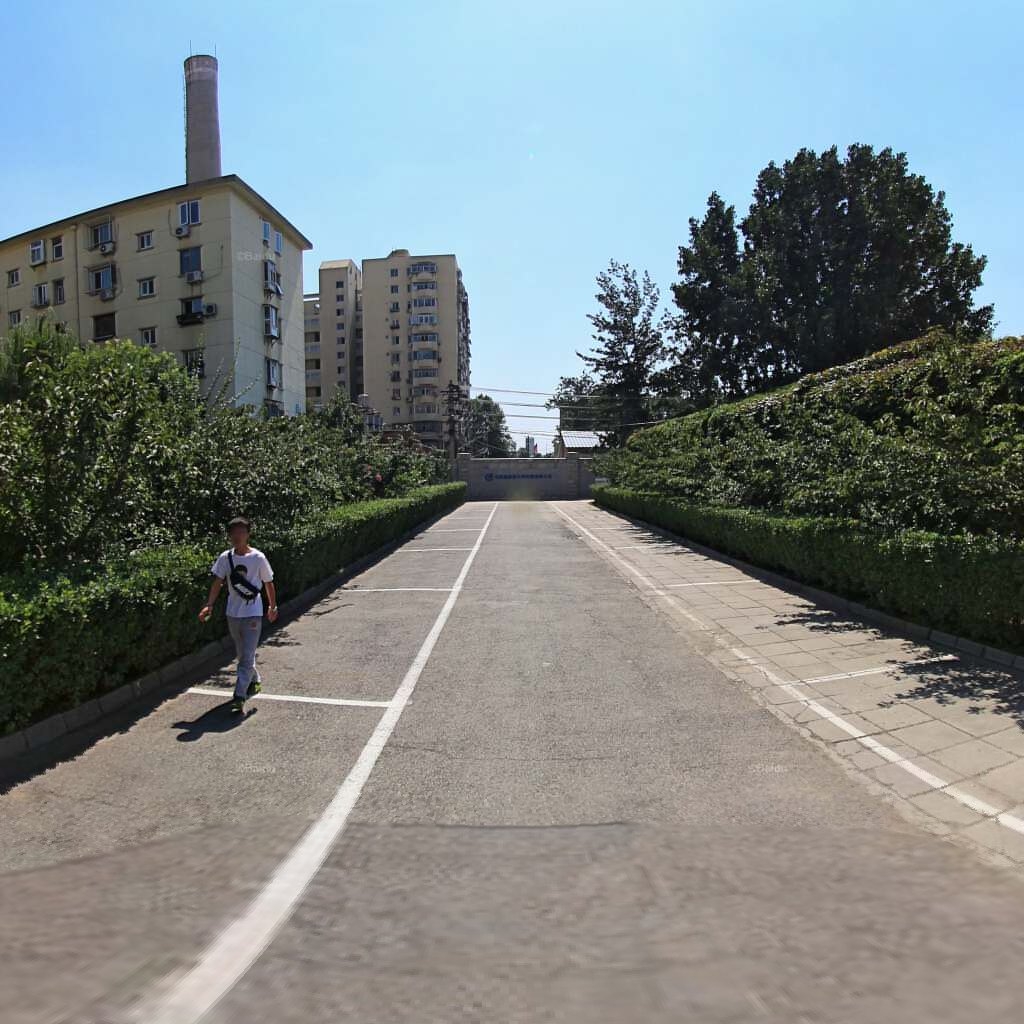
Region: Haidian
Road damage annotations: transverse crack, transverse crack